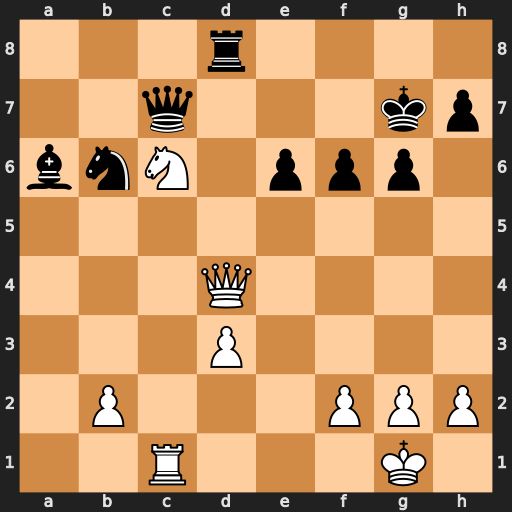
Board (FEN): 3r4/2q3kp/bnN1ppp1/8/3Q4/3P4/1P3PPP/2R3K1
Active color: w
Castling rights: -
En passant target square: -
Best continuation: Qxd8 Qxd8 Nxd8